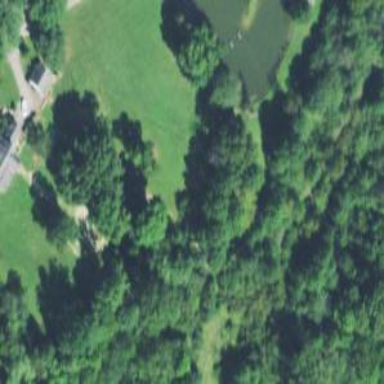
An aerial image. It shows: Mixed leaf woodland.